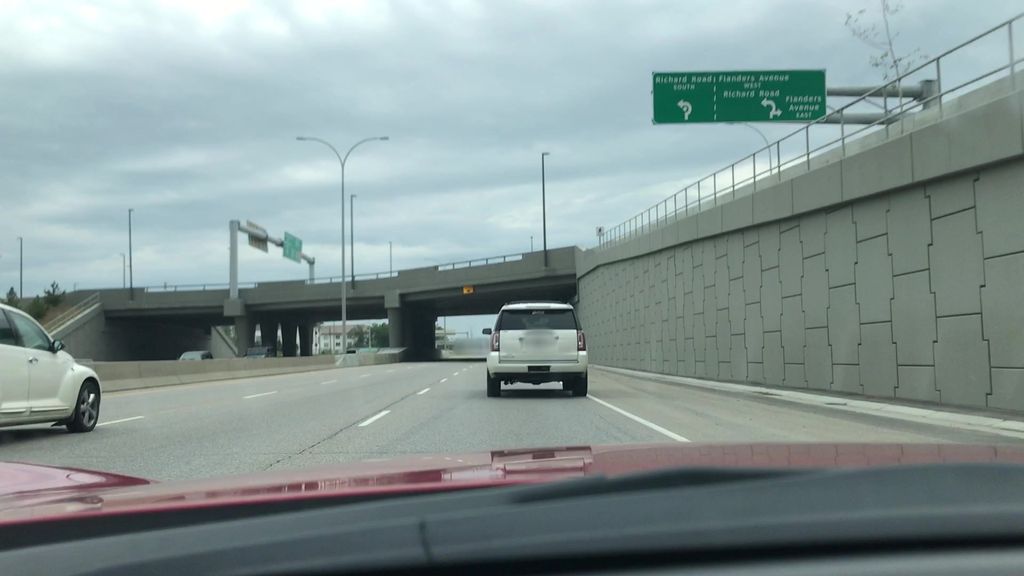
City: calgary